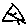
Label: triangle